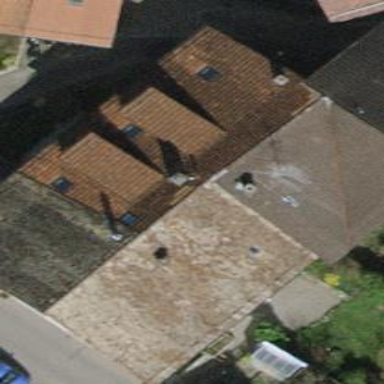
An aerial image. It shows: Building with tiled roof.